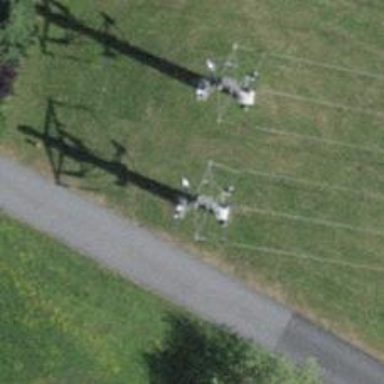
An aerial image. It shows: Three power lines with cables.